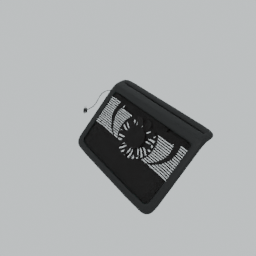
Label: electronics